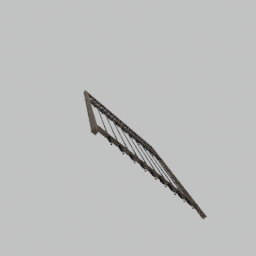
Label: architecture